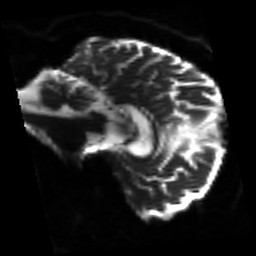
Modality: sbref
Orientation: sagittal
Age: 42
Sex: male
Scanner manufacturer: siemens
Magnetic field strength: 3 T
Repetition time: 4.5 s
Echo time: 0.103 s